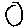
Label: moon